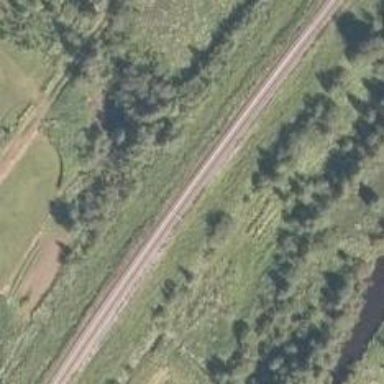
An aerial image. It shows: Railway with continuous electrified contact lines.